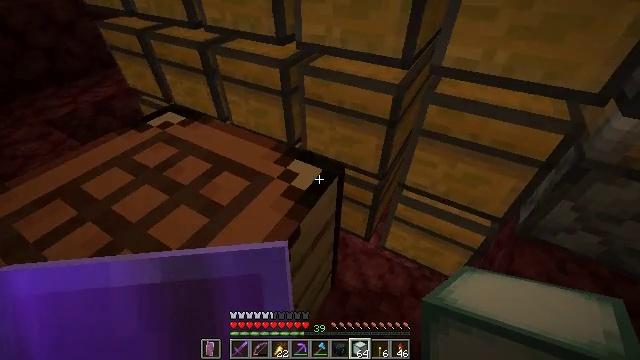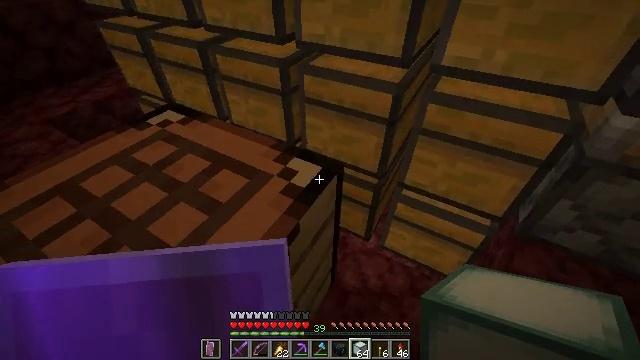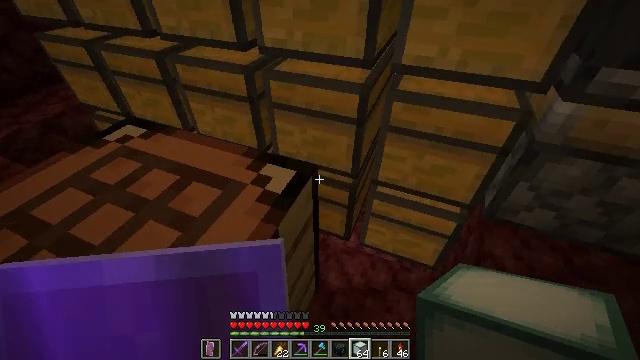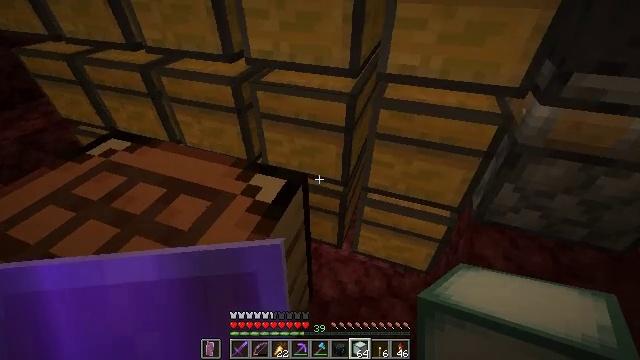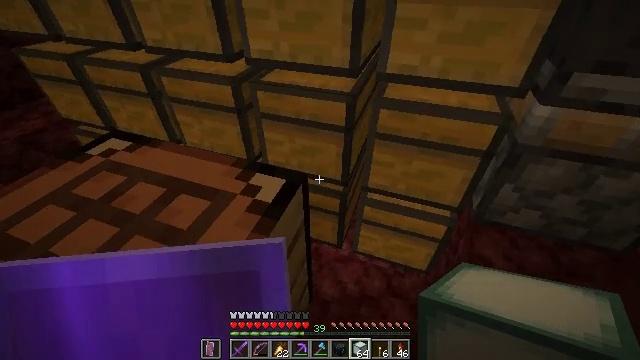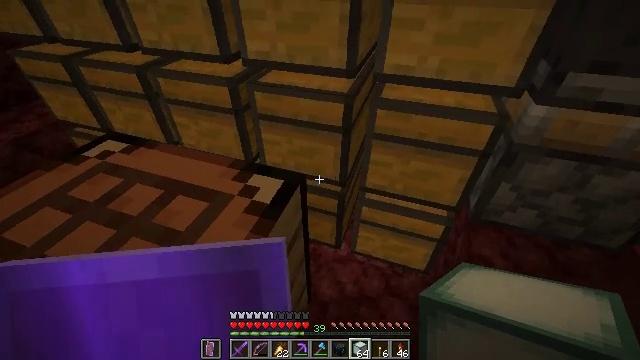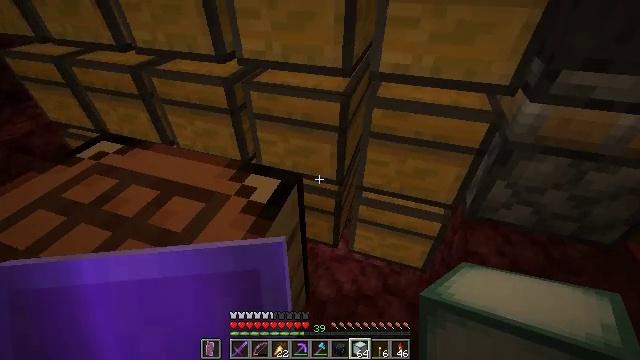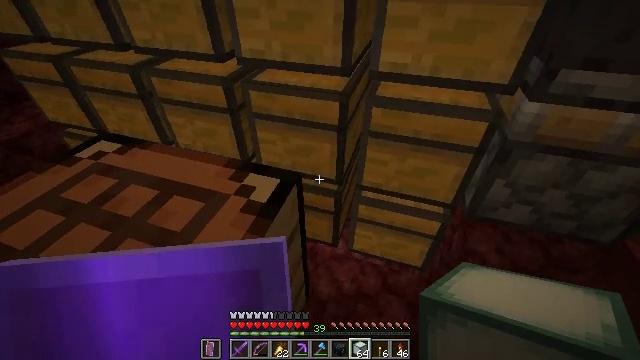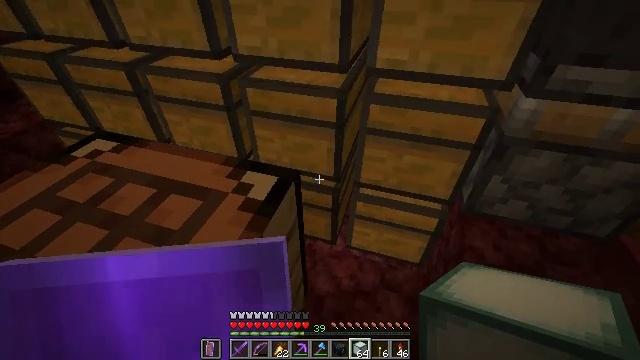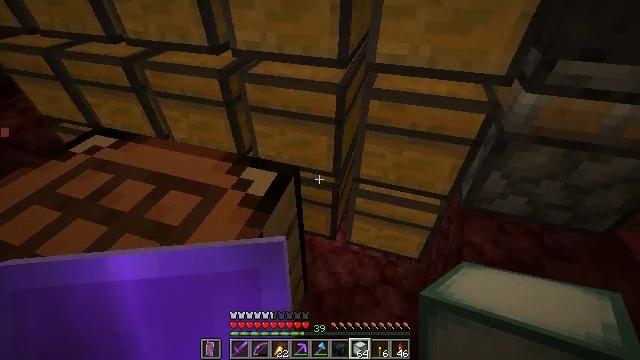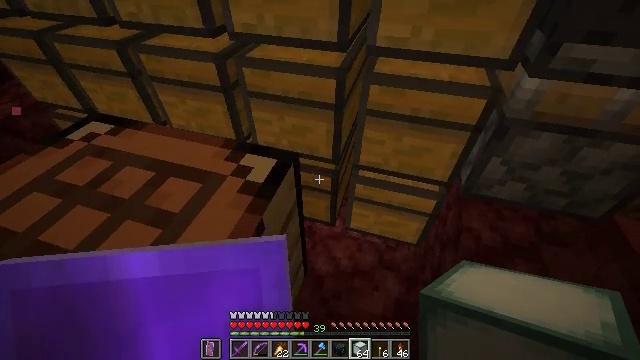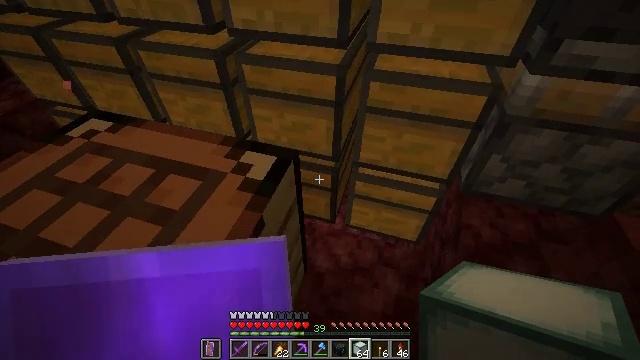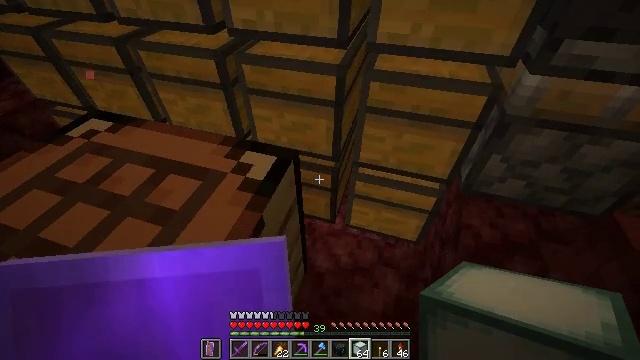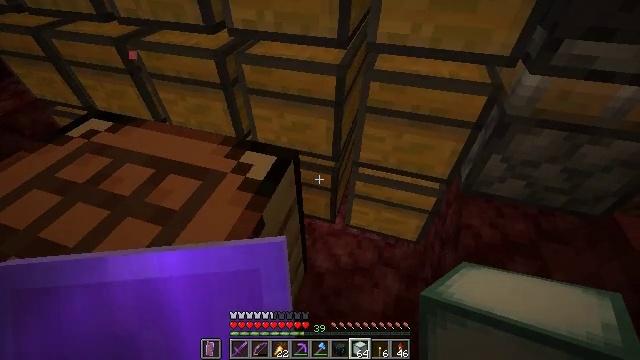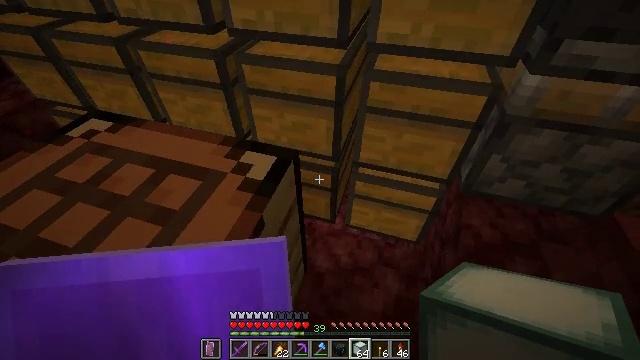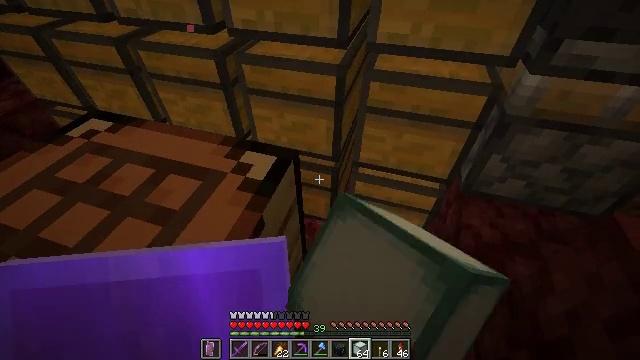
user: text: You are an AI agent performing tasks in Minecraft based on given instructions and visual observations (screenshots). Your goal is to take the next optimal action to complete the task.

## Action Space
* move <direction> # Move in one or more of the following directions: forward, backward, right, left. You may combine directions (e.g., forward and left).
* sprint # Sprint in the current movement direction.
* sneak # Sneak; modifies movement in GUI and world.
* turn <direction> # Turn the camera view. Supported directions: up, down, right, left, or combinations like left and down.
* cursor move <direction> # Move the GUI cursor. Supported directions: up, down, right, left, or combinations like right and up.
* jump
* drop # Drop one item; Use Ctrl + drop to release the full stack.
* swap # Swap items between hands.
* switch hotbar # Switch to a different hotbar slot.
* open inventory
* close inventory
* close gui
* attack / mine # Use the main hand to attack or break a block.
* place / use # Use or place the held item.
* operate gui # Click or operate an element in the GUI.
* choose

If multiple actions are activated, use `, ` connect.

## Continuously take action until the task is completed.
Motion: motion action
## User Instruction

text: Make a sea lantern with prismarine crystals and shards.
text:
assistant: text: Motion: no_op
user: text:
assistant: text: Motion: turn right
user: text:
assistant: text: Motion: turn right and up
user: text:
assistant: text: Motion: no_op
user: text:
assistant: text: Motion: no_op
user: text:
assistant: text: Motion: no_op
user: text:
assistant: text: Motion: no_op
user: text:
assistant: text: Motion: no_op
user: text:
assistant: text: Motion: no_op
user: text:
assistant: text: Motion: turn down
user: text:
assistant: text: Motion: no_op
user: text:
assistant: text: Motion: no_op
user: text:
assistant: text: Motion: no_op
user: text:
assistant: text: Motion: use / place
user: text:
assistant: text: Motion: use / place
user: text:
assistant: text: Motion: use / place
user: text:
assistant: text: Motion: no_op
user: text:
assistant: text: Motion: no_op
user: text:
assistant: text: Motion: open gui
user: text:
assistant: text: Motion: no_op
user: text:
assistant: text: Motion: no_op
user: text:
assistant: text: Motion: no_op
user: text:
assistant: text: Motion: no_op
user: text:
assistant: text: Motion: no_op
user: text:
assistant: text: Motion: no_op
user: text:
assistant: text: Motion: no_op
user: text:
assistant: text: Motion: cursor move right and up
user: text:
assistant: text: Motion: cursor move right and up
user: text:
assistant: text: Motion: no_op
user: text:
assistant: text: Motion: no_op